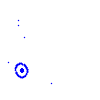
Particle: pion